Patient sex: F
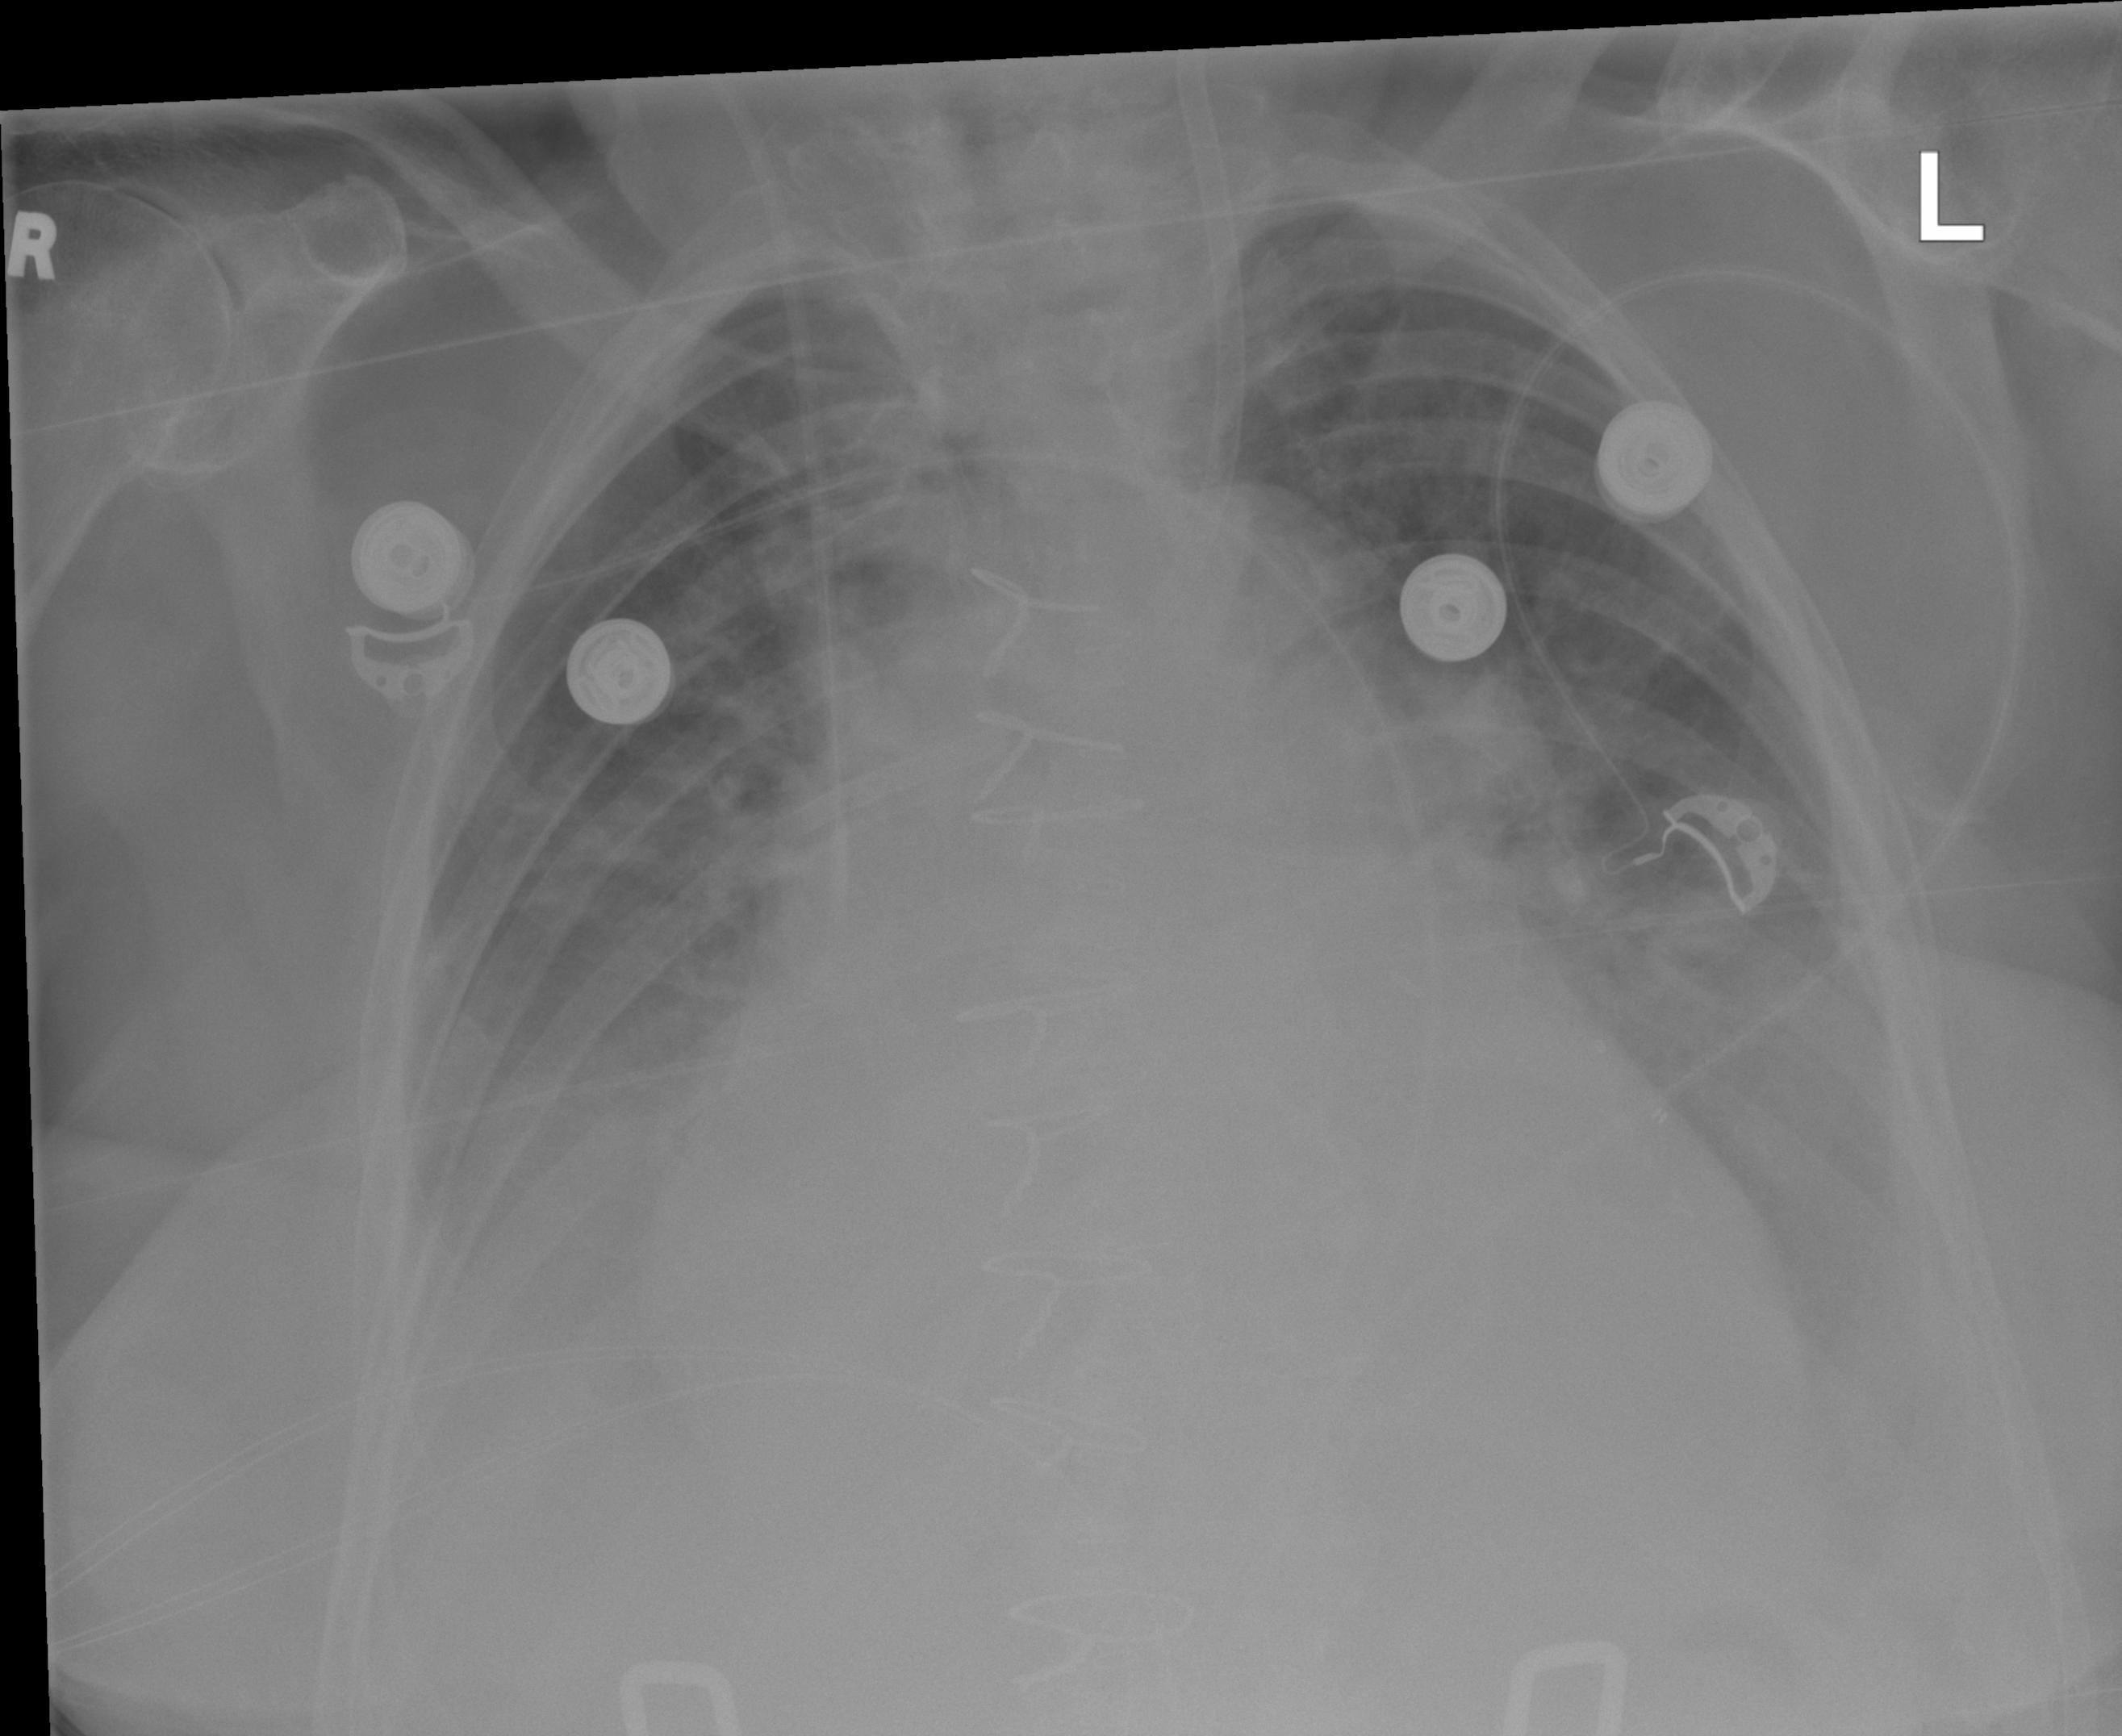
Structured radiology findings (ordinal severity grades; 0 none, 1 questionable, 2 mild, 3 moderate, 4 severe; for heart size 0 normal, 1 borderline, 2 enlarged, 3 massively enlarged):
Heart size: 3
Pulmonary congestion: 2
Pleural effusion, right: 2
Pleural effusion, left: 2
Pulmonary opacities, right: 0
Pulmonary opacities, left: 0
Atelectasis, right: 2
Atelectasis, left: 2